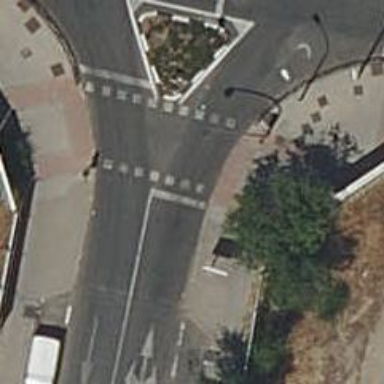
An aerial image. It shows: Road with traffic signals controlling the flow of traffic.